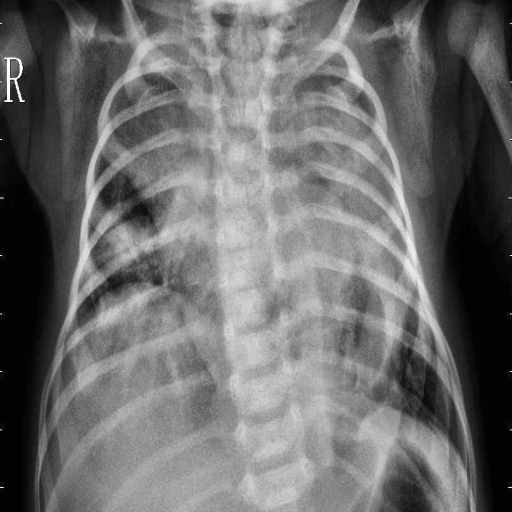
Finding: PNEUMONIA